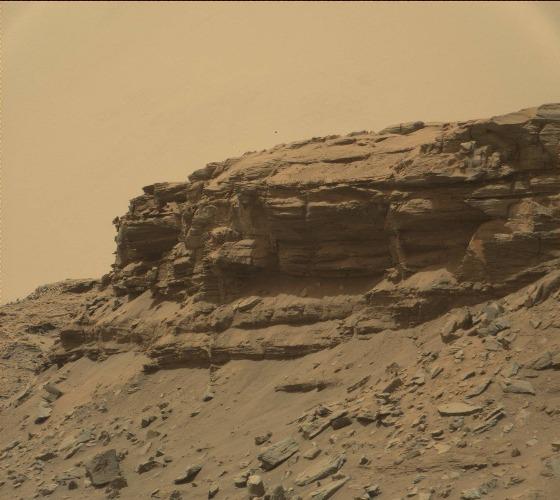
Terrain classes present: Bedrock, Gravel / Sand / Soil, Rock, Shadow, Sky / Distant Mountains